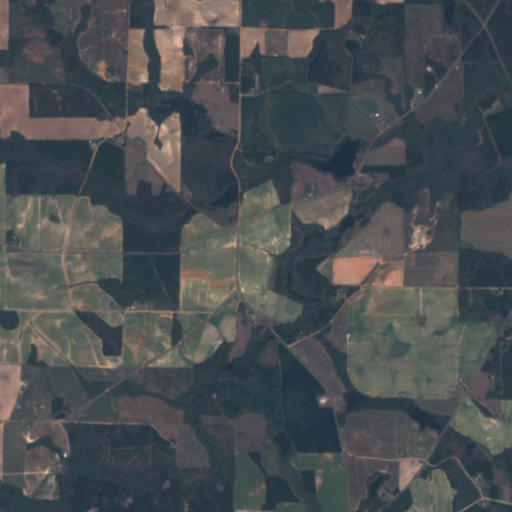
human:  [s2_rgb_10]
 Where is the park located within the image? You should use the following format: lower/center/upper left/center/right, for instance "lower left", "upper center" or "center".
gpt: The park is located in the lower left of the image.
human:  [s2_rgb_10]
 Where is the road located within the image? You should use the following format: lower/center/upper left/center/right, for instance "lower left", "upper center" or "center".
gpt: There is no road in the image.